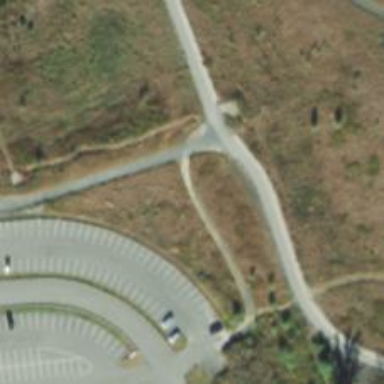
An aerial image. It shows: Path with dedicated cycle track.